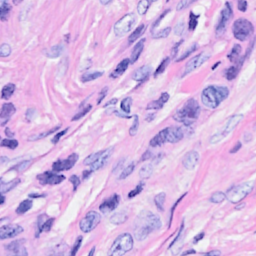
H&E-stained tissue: Breast